Interaction volume radius: 10 \u00c5
Interaction volume height: 45 \u00c5
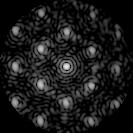
Disorder parameter: 0.333